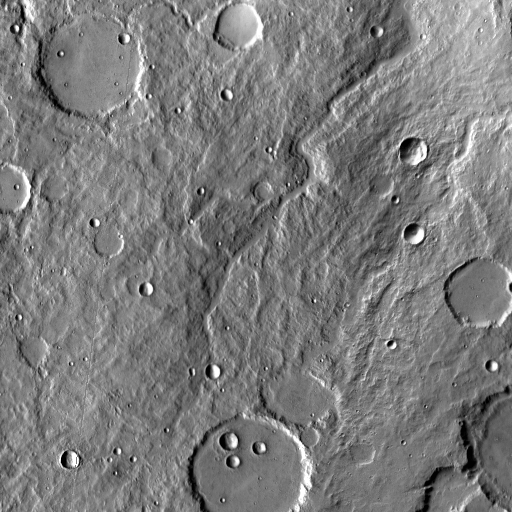
Crater classes present: Background, Other, Buried